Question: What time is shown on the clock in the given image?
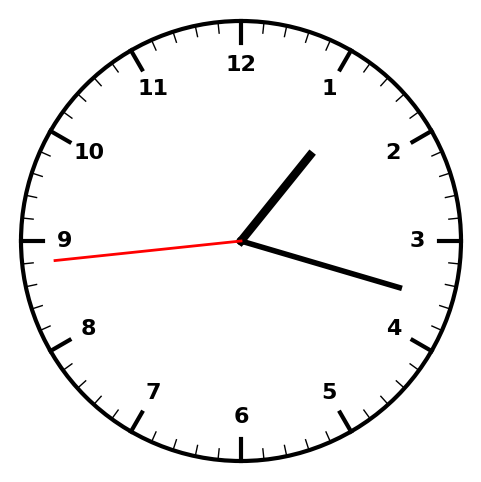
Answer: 01:17:44